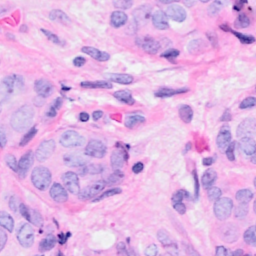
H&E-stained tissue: Breast